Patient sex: M
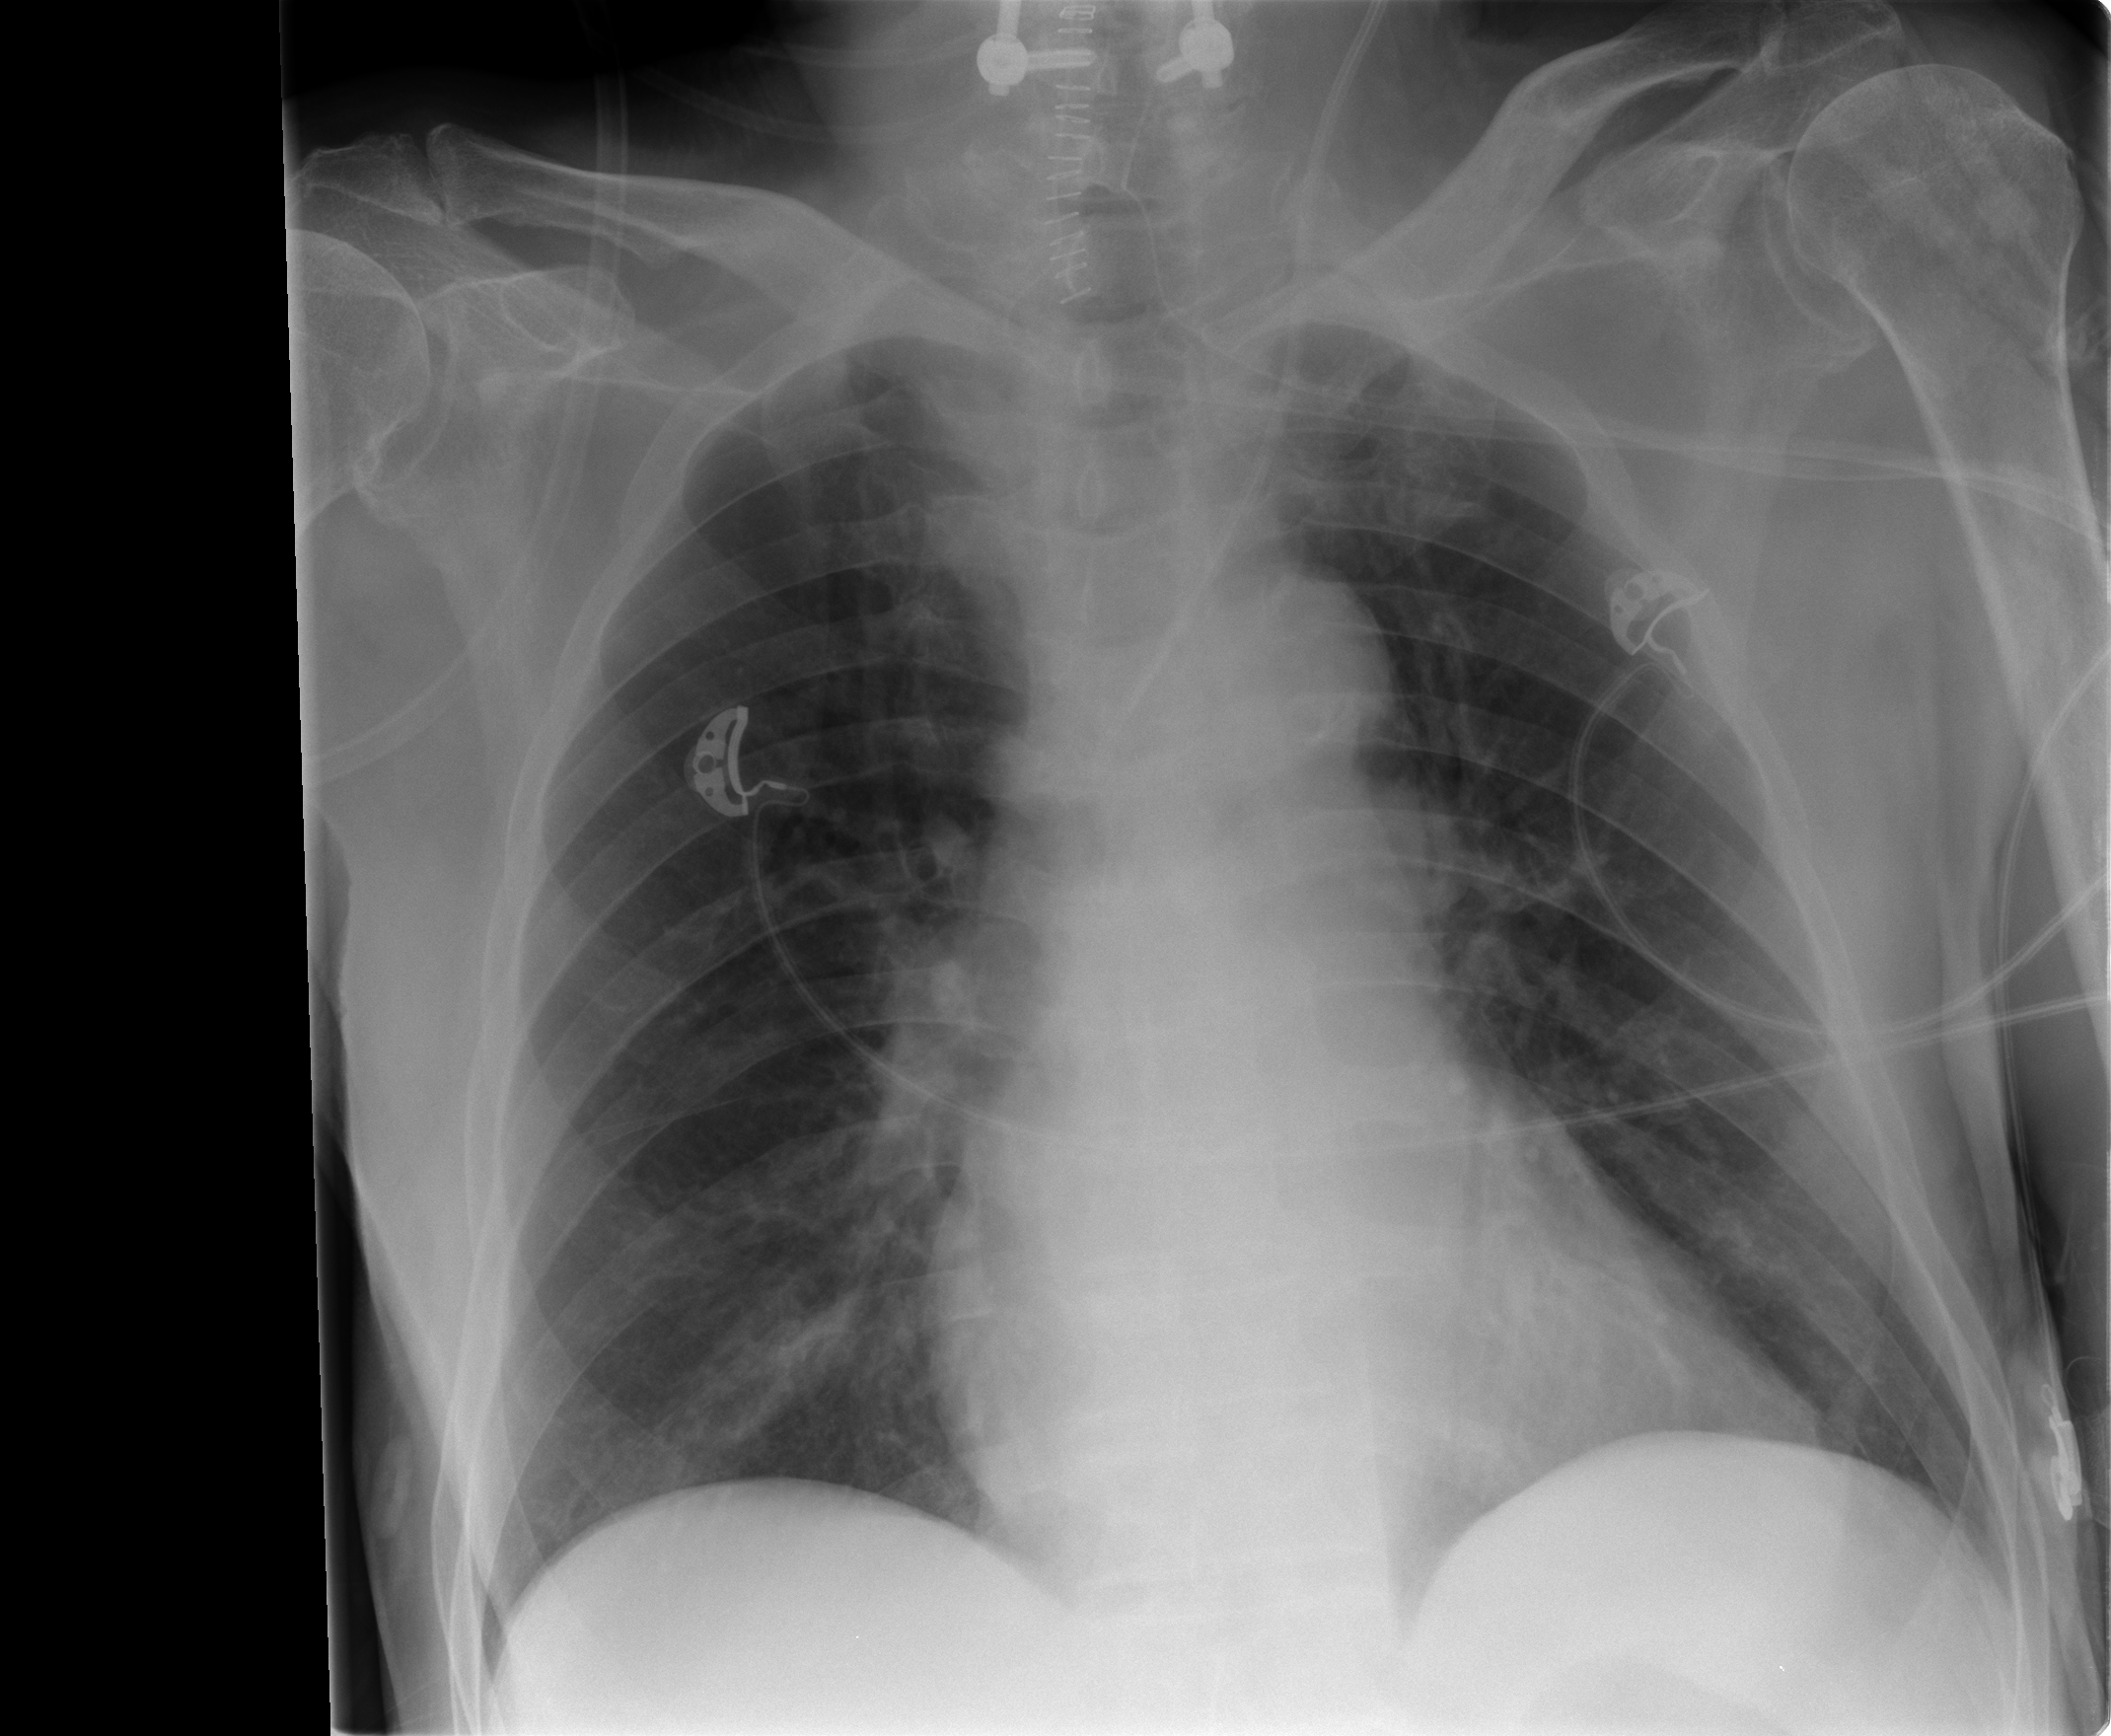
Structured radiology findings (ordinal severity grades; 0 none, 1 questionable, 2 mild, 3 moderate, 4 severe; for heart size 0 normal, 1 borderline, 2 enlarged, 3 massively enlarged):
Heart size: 0
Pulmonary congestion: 0
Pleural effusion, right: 0
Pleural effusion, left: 0
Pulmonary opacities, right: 1
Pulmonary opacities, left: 0
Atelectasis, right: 0
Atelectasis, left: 0